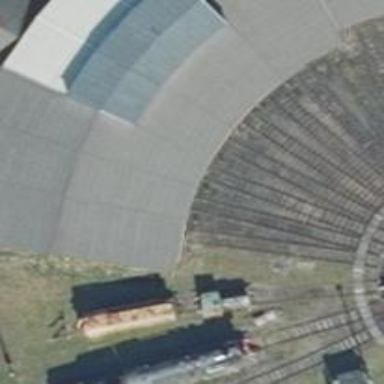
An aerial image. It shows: Railway yard in service.